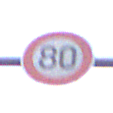
Verkehrszeichen: Geschwindigkeit80
Umgebung: Outdoor, Urban
Tageszeit: Midday
Wetter: Overcast
Licht: Natural
Jahreszeit: NotSpecified
Kontrast: LowContrast